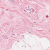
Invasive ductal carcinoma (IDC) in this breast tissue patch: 0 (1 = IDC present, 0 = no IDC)